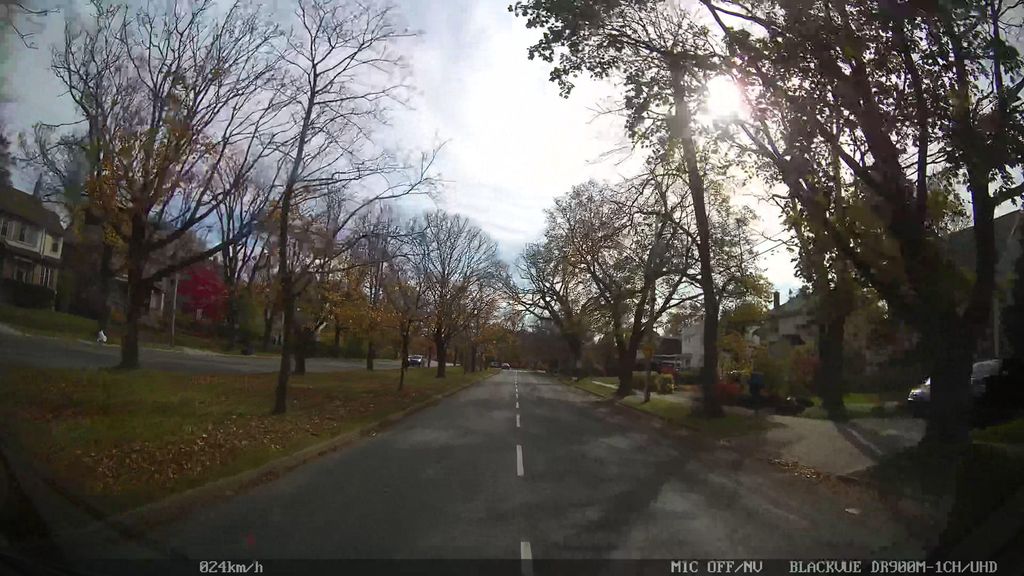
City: halifax